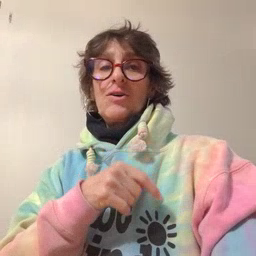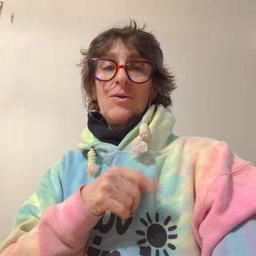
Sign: there